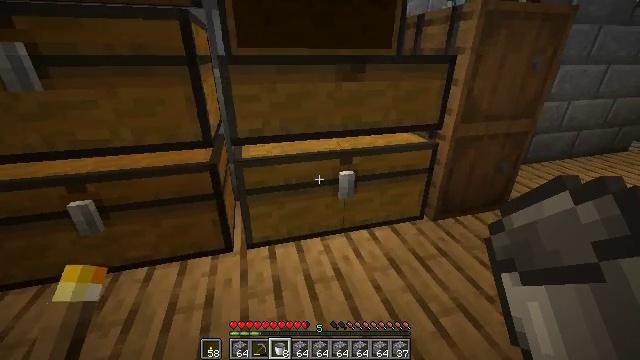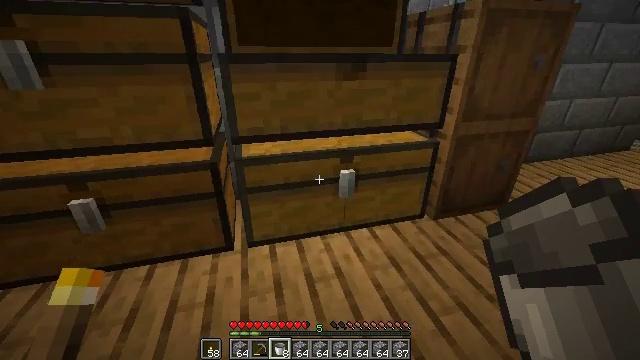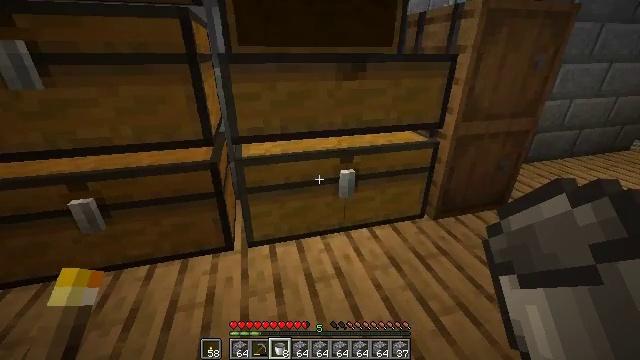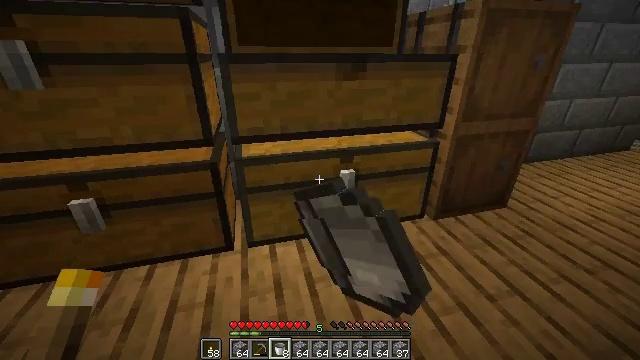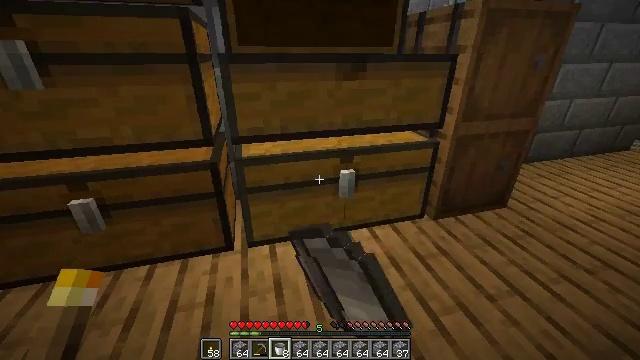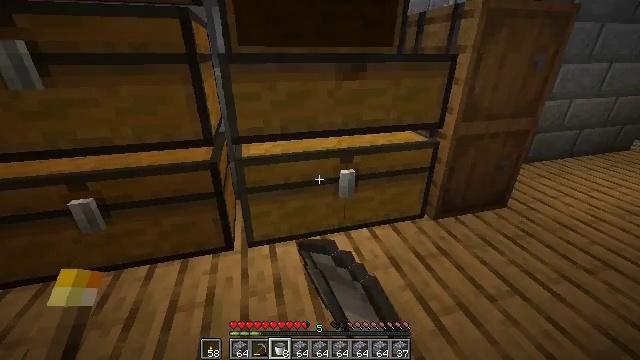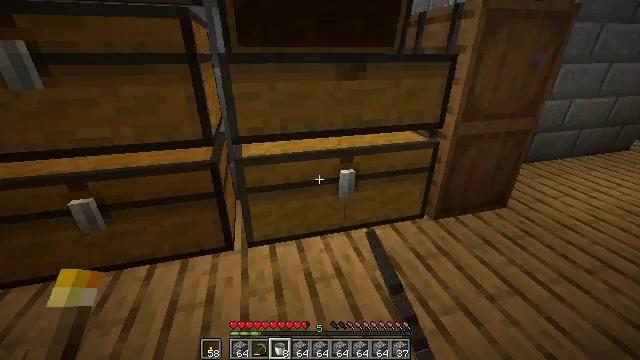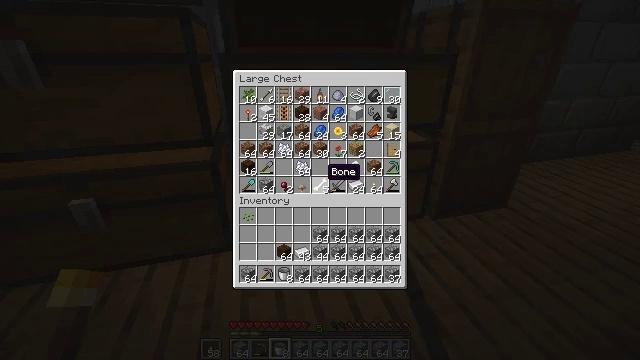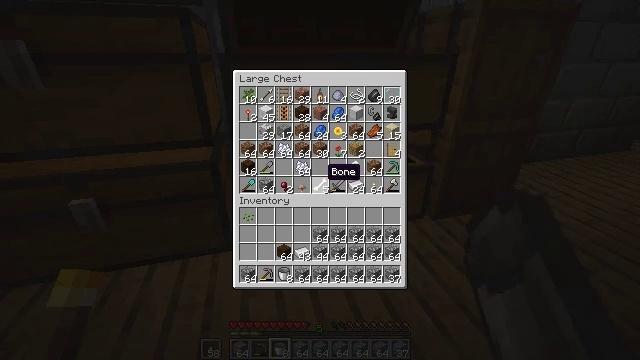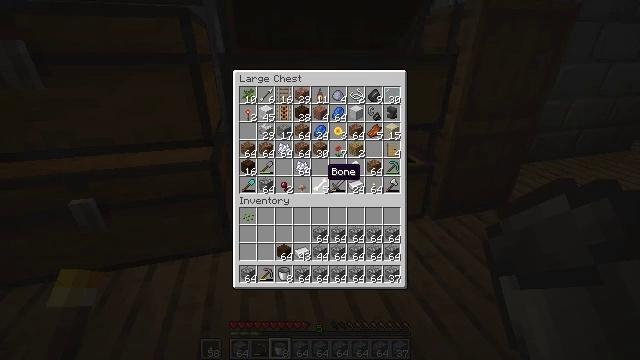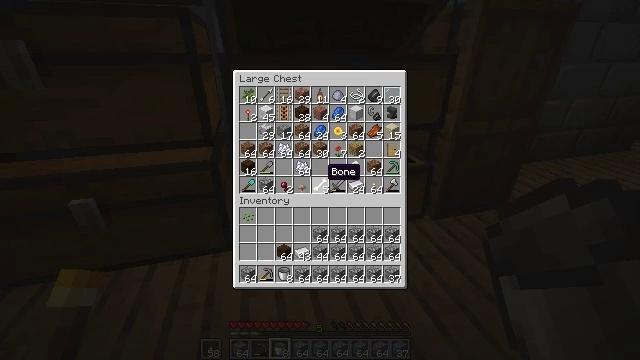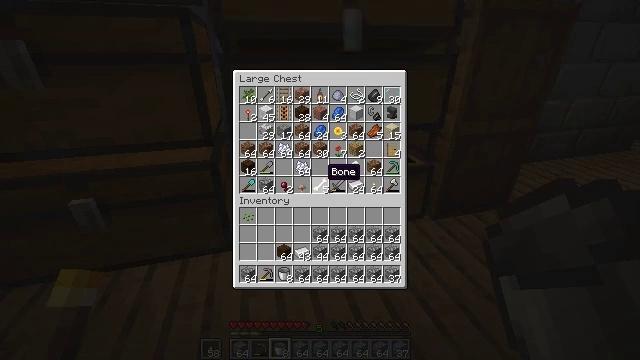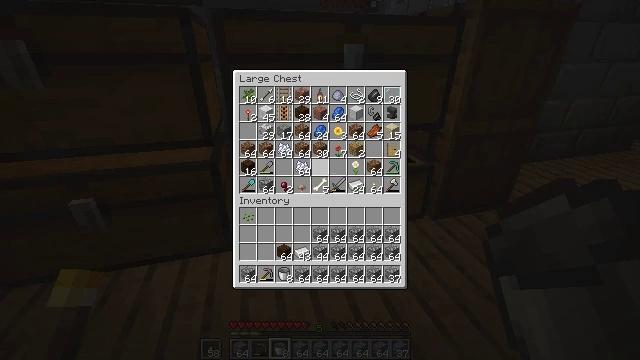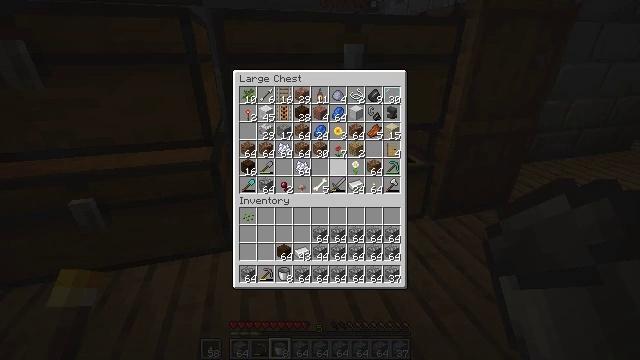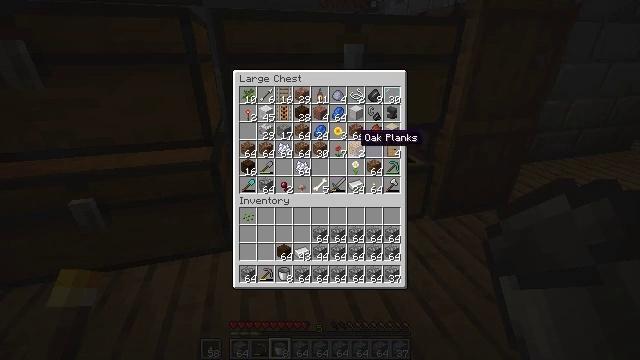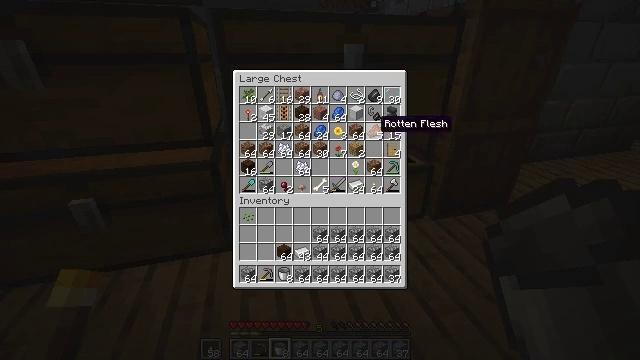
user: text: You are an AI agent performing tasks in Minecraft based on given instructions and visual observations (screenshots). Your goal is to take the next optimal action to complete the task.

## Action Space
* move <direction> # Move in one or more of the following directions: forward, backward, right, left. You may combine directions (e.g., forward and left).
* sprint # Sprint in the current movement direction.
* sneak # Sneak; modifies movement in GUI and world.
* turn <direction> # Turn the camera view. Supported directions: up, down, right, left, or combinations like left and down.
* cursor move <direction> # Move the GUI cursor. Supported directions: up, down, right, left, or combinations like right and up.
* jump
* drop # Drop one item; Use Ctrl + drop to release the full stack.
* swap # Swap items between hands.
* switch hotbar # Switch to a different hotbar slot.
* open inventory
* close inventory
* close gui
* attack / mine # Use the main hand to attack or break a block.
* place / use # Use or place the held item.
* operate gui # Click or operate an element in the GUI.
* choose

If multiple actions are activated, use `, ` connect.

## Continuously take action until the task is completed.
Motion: motion action
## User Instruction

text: Create a dark oak trapdoor using dark oak planks.
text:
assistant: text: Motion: no_op
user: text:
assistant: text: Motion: use / place
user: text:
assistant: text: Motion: use / place
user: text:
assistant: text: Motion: use / place
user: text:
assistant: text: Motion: use / place
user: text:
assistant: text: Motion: no_op
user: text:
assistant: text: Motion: open gui
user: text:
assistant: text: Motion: no_op
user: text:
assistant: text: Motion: no_op
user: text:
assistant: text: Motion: no_op
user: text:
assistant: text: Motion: no_op
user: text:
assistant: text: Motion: no_op
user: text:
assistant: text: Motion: cursor move right and up
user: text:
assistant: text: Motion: cursor move right and up
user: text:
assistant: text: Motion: cursor move right and up
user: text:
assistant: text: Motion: cursor move right
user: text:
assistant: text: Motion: no_op
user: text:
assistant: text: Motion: no_op
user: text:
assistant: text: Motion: no_op
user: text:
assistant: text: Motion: no_op
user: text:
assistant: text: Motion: no_op
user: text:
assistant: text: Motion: no_op
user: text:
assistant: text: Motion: no_op
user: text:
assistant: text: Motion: cursor move down
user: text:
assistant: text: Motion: cursor move down
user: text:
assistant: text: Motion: cursor move down
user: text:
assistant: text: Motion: cursor move left and down
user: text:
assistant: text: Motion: cursor move left and down
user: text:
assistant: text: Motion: cursor move left
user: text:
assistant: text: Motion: cursor move left